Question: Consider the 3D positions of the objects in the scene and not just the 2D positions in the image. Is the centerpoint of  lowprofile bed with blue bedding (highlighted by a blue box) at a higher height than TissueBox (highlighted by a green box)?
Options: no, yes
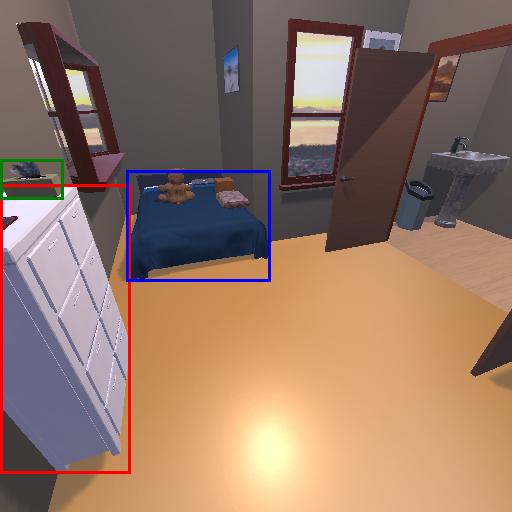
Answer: no